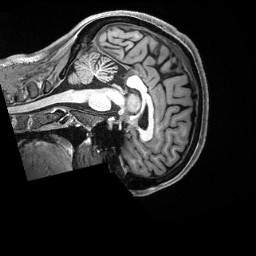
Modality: T1w
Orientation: sagittal
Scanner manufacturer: siemens
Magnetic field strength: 3 T
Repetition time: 2.5 s
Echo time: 0.00231 s